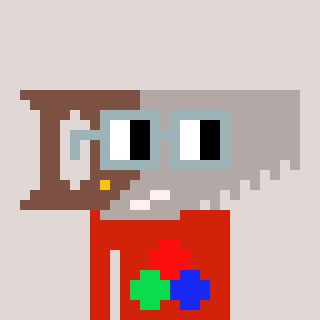
a pixel art character with square dark gray glasses, a saw-shaped head and a red-colored body on a warm background